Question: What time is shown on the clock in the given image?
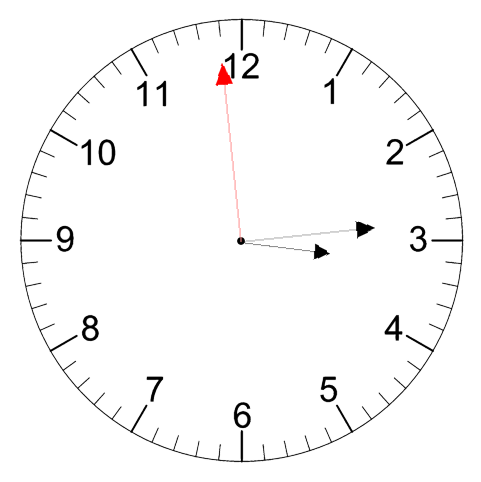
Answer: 03:13:59